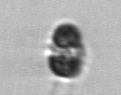
Label: Mesodinium